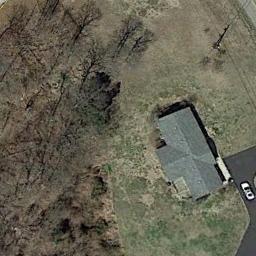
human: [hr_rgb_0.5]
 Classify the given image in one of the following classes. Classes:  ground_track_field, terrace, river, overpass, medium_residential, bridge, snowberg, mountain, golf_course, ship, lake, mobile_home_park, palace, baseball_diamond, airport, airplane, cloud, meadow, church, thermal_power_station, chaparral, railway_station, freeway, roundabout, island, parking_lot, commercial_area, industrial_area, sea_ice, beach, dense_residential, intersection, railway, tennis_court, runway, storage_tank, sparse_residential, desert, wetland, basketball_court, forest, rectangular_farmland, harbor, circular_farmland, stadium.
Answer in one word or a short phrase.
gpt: sparse_residential